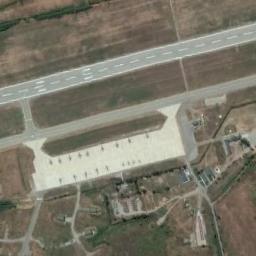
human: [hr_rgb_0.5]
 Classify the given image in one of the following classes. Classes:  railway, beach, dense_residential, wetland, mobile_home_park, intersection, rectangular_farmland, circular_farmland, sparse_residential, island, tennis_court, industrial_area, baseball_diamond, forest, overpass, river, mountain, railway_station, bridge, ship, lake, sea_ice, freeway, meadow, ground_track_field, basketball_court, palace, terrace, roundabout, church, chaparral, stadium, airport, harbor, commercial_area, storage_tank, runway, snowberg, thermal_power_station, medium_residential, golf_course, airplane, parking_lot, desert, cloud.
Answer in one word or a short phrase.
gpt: airport